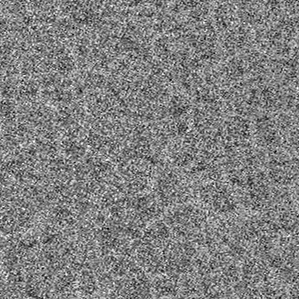
Label: frost